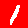
Digit: 1